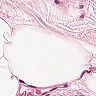
Metastatic tissue present: no